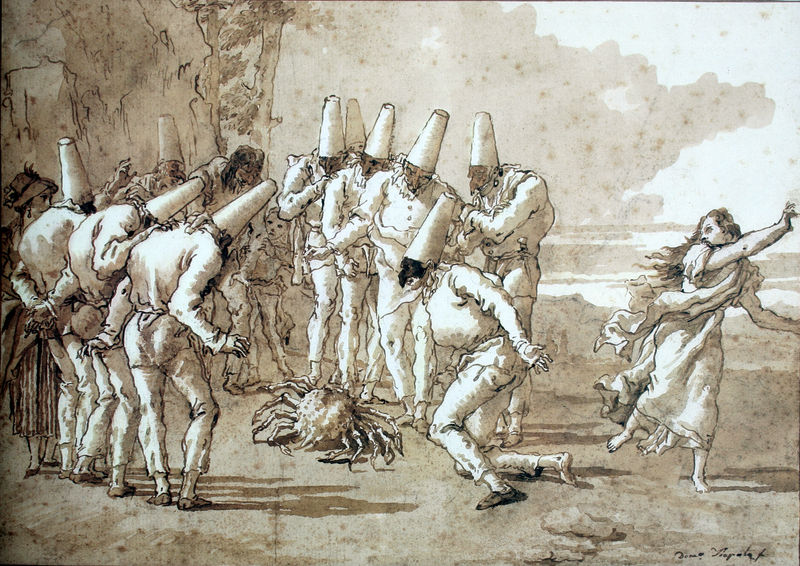
Titel: Pulcinella und die Riesenkrabbe
Künstler: Giovanni Domenico Tiepolo
Standort: London
Institution: Sir Brinsley Ford
Schlagwörter: baum, blätter, felsen, gestein, gruppe, himmel, meer, schatten, wasser, weiß, wolken, aquarell, bäume, frauen, landschaft, menschen, mädchen, sand, see, ufer, äste, braun, frau, grau, haar, hell, hintergrund, hut, hüte, kleid, licht, mitte, männer, nase, schwarz, skizze, szene, zeichnung, dame, wolke, beige, tanz, anzüge, mützen, arm, steine, signatur, natur, gewässer, haare, kostüm, kind, personen, kreis, küste, strand, italien, schuhe, zuschauer, laufen, fels, grafik, figuren, angst, crowd, men, white, gray, grey, old, woman, streifen, striche, betrachter, klippe, flucht, barfuss, tusche, hummer, krabbe, maske, narr, narren, kegel, kohle, clown, radierung, stich, gross, schwarzweiß, knien, fliehen, reihe, koloriert, krallen, staunen, gestalten, betrachten, reihen, man, tree, girl, landscape, costume, leicht, drawing, hats, humor, spalier, karneval, ungeheuer, pen, harlekin, lavierung, grotesk, beach, krebs, monster, untier, krake, schreck, kliff, ink, venice, masken, verkleidet, tiepolo, erstaunen, interesse, erschrocken, play, wash, clowns, skurril, carnival, unfer, masks, ekel, ritual, seltsam, köche, derwische, greay, sepia, pulcinella, pantalone, commedia, harlekine, kriechtier, riesen krebs, riesenkrabbe, pulcinello, running, horror, fliehendes mädchen, crab, odd, krappe, greeks, sdf, cook, hump, cancer, maskenfest, asdsa, cy, x<x, qwqw, grbae, impressiunismus, sea creature, wask